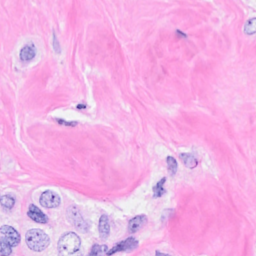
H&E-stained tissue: Breast